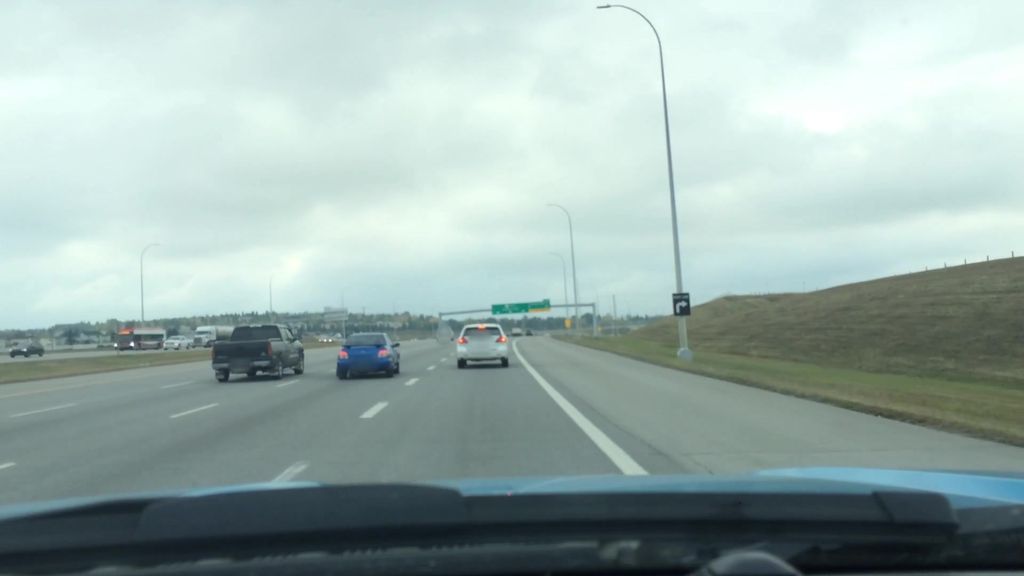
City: calgary